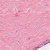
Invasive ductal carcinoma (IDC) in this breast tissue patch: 0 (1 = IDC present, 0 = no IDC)